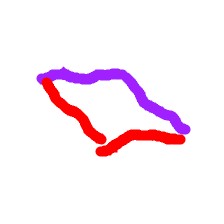
Shape: parallelogram